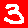
Digit: 3